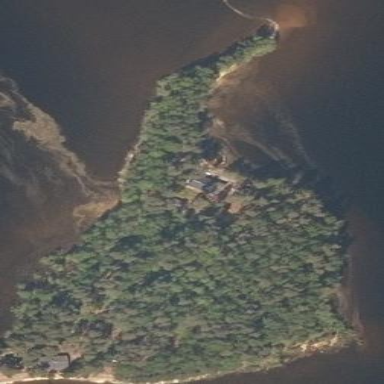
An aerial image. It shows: Islet covered with woodland.